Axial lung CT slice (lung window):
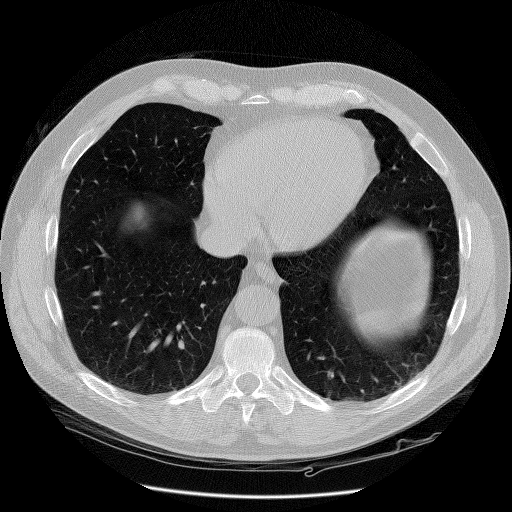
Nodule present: no